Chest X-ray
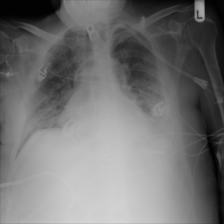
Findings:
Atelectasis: positive
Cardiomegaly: negative
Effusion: negative
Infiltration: negative
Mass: negative
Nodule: negative
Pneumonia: negative
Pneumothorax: negative
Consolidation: negative
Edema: negative
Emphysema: negative
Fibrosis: negative
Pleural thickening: negative
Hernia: negative